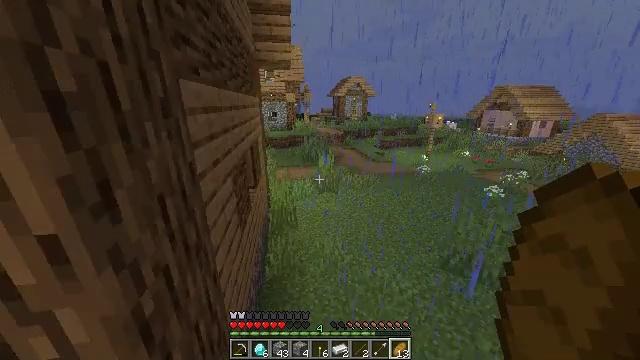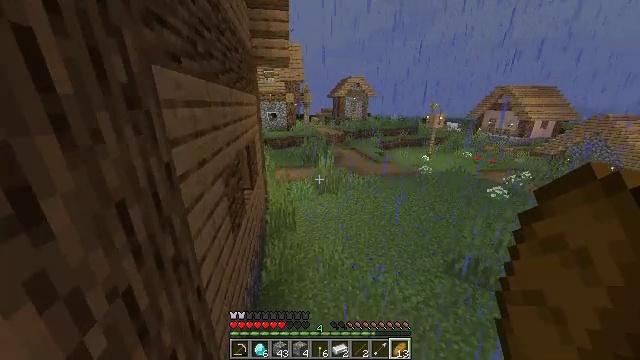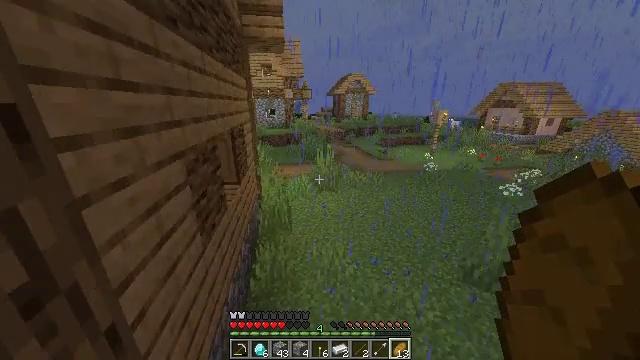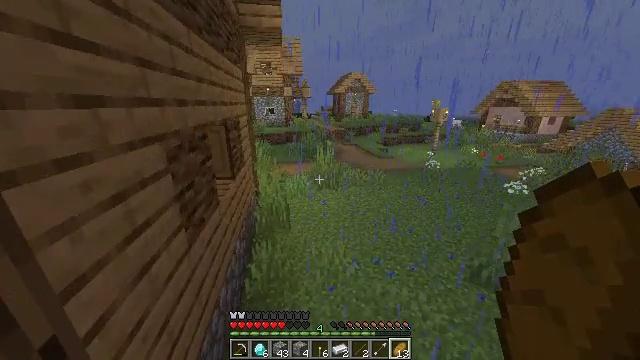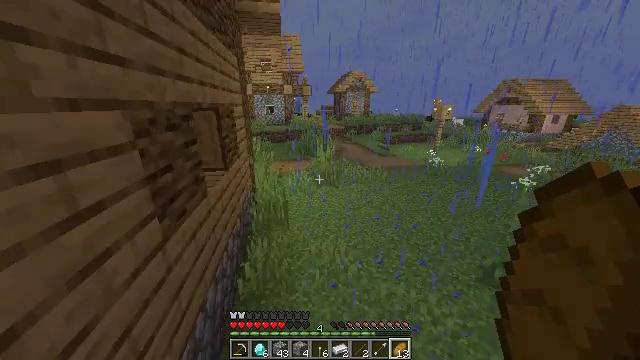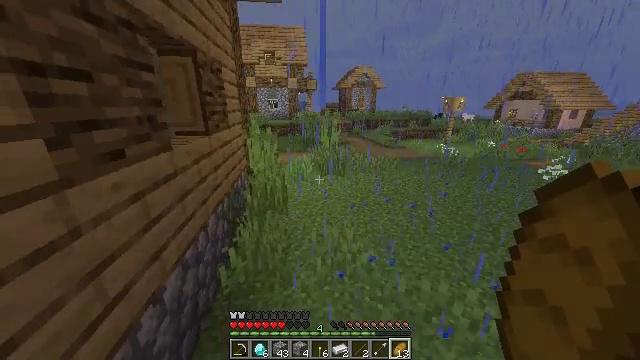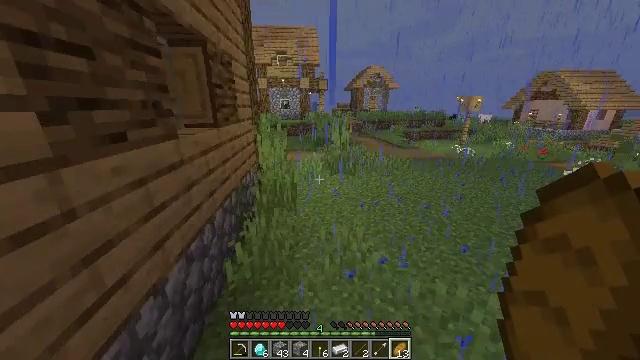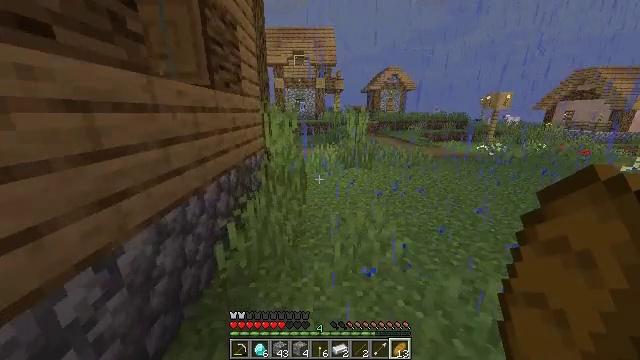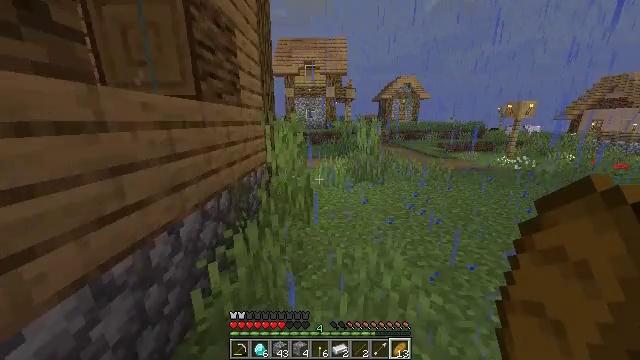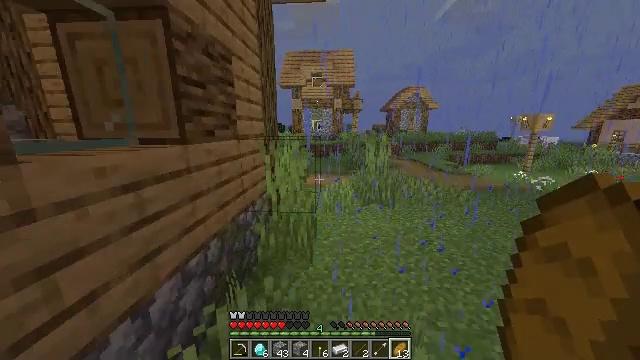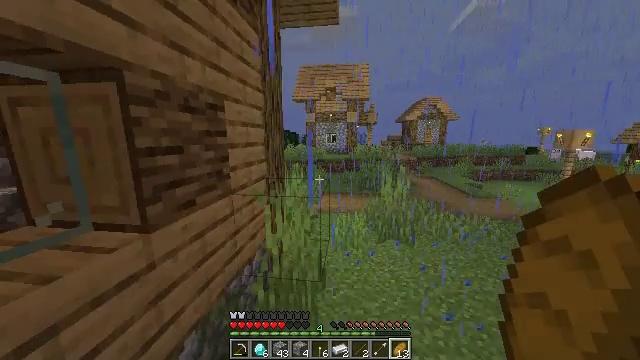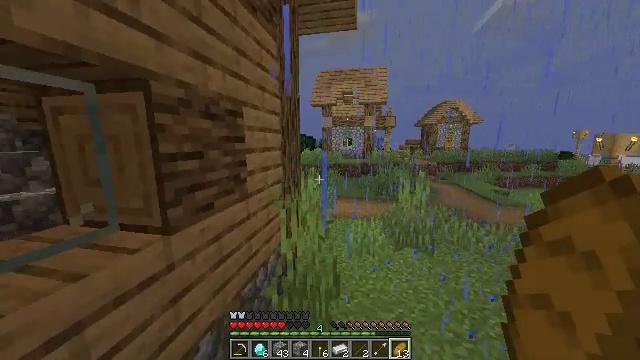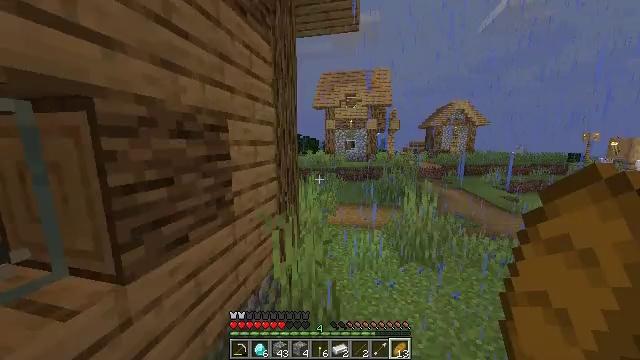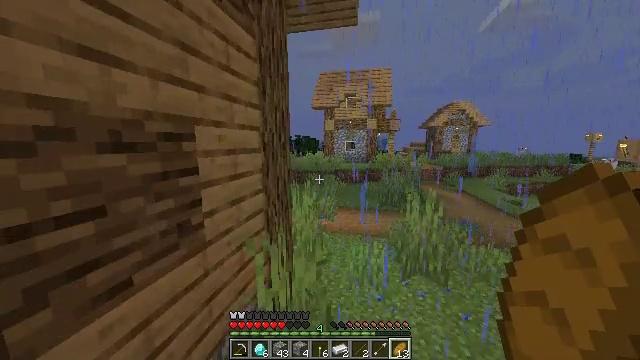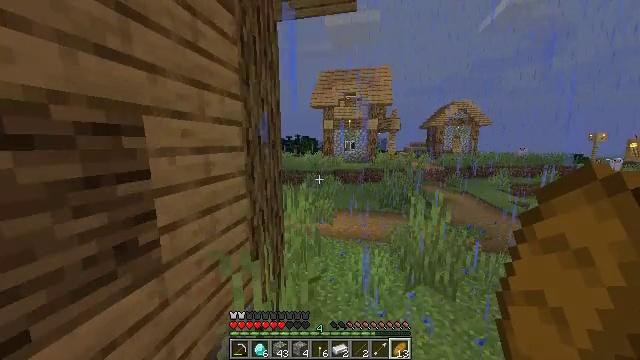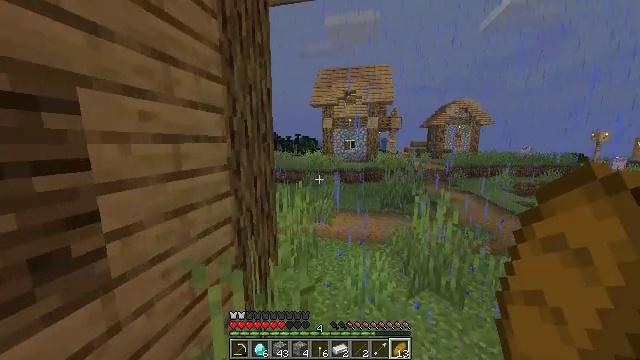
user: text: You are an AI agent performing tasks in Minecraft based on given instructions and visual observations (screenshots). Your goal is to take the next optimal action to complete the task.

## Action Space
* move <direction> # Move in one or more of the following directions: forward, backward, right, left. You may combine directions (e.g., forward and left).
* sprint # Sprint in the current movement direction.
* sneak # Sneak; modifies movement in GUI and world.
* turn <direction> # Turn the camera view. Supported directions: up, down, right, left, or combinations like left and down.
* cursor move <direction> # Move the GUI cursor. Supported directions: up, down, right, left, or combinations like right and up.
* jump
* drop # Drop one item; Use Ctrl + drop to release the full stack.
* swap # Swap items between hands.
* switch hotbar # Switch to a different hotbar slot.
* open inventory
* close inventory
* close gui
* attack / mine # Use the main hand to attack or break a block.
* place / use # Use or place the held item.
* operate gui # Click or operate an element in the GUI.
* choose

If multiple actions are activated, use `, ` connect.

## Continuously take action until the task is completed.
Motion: motion action
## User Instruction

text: Destroy the bookshelf.
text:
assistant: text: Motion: move forward, sprint, jump
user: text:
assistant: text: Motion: move forward, sprint, jump
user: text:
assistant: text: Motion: move forward, sprint, jump
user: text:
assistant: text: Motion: move forward, sprint, jump
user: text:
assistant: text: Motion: move forward, sprint, turn left, jump
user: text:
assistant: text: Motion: move forward, sprint, turn left, jump
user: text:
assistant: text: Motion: move forward, sprint, turn left and up, jump
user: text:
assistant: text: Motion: move forward, sprint, turn left and up, jump
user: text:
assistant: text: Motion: move forward, sprint, turn left and up, jump
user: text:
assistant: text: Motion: move forward, sprint, turn left and up, jump
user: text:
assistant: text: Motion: move forward, sprint, turn left and up, jump
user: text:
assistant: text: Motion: move forward, sprint, jump
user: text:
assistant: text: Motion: move forward, sprint, jump
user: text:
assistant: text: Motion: move forward, sprint, jump
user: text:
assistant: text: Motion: move forward, sprint, jump
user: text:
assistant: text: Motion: move forward, sprint, jump
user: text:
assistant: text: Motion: move forward, sprint, jump
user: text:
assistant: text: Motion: move forward, sprint, jump
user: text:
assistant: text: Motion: move forward, sprint, jump
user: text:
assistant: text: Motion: move forward, sprint, jump
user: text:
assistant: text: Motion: move forward, sprint, jump
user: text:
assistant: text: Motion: move forward, sprint, turn left, jump
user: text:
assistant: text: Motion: move forward, sprint, turn left, jump
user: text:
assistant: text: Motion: move forward, sprint, turn left, jump
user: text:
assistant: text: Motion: move forward, sprint, turn left, jump
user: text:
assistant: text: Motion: move forward, sprint, turn left, jump
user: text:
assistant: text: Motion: move forward, sprint, turn left
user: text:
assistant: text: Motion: move forward, sprint, turn left
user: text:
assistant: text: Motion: move forward, sprint, turn left
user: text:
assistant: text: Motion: move forward, sprint, turn left